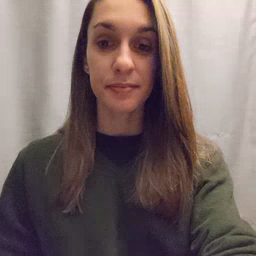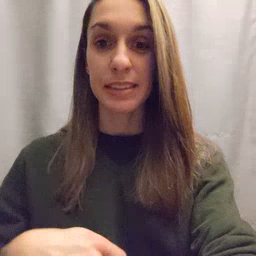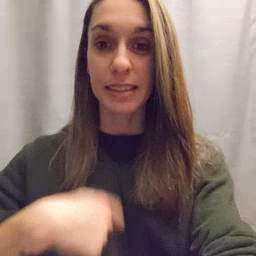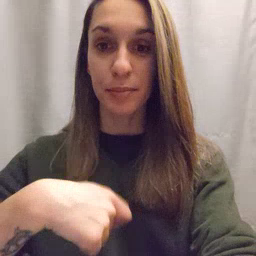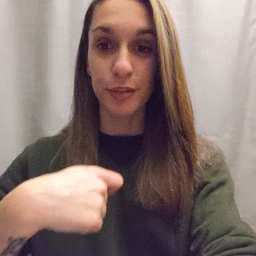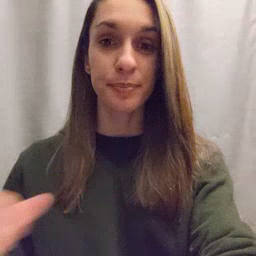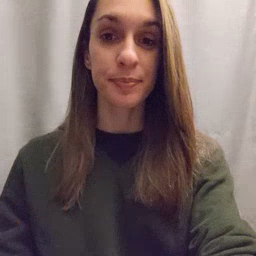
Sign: zipper